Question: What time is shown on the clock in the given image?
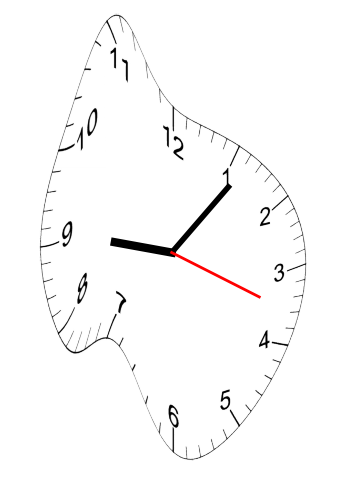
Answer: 09:06:18